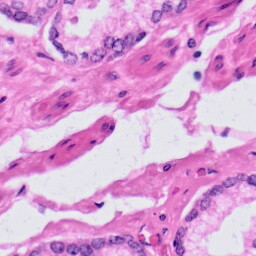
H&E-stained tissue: Prostate